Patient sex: M
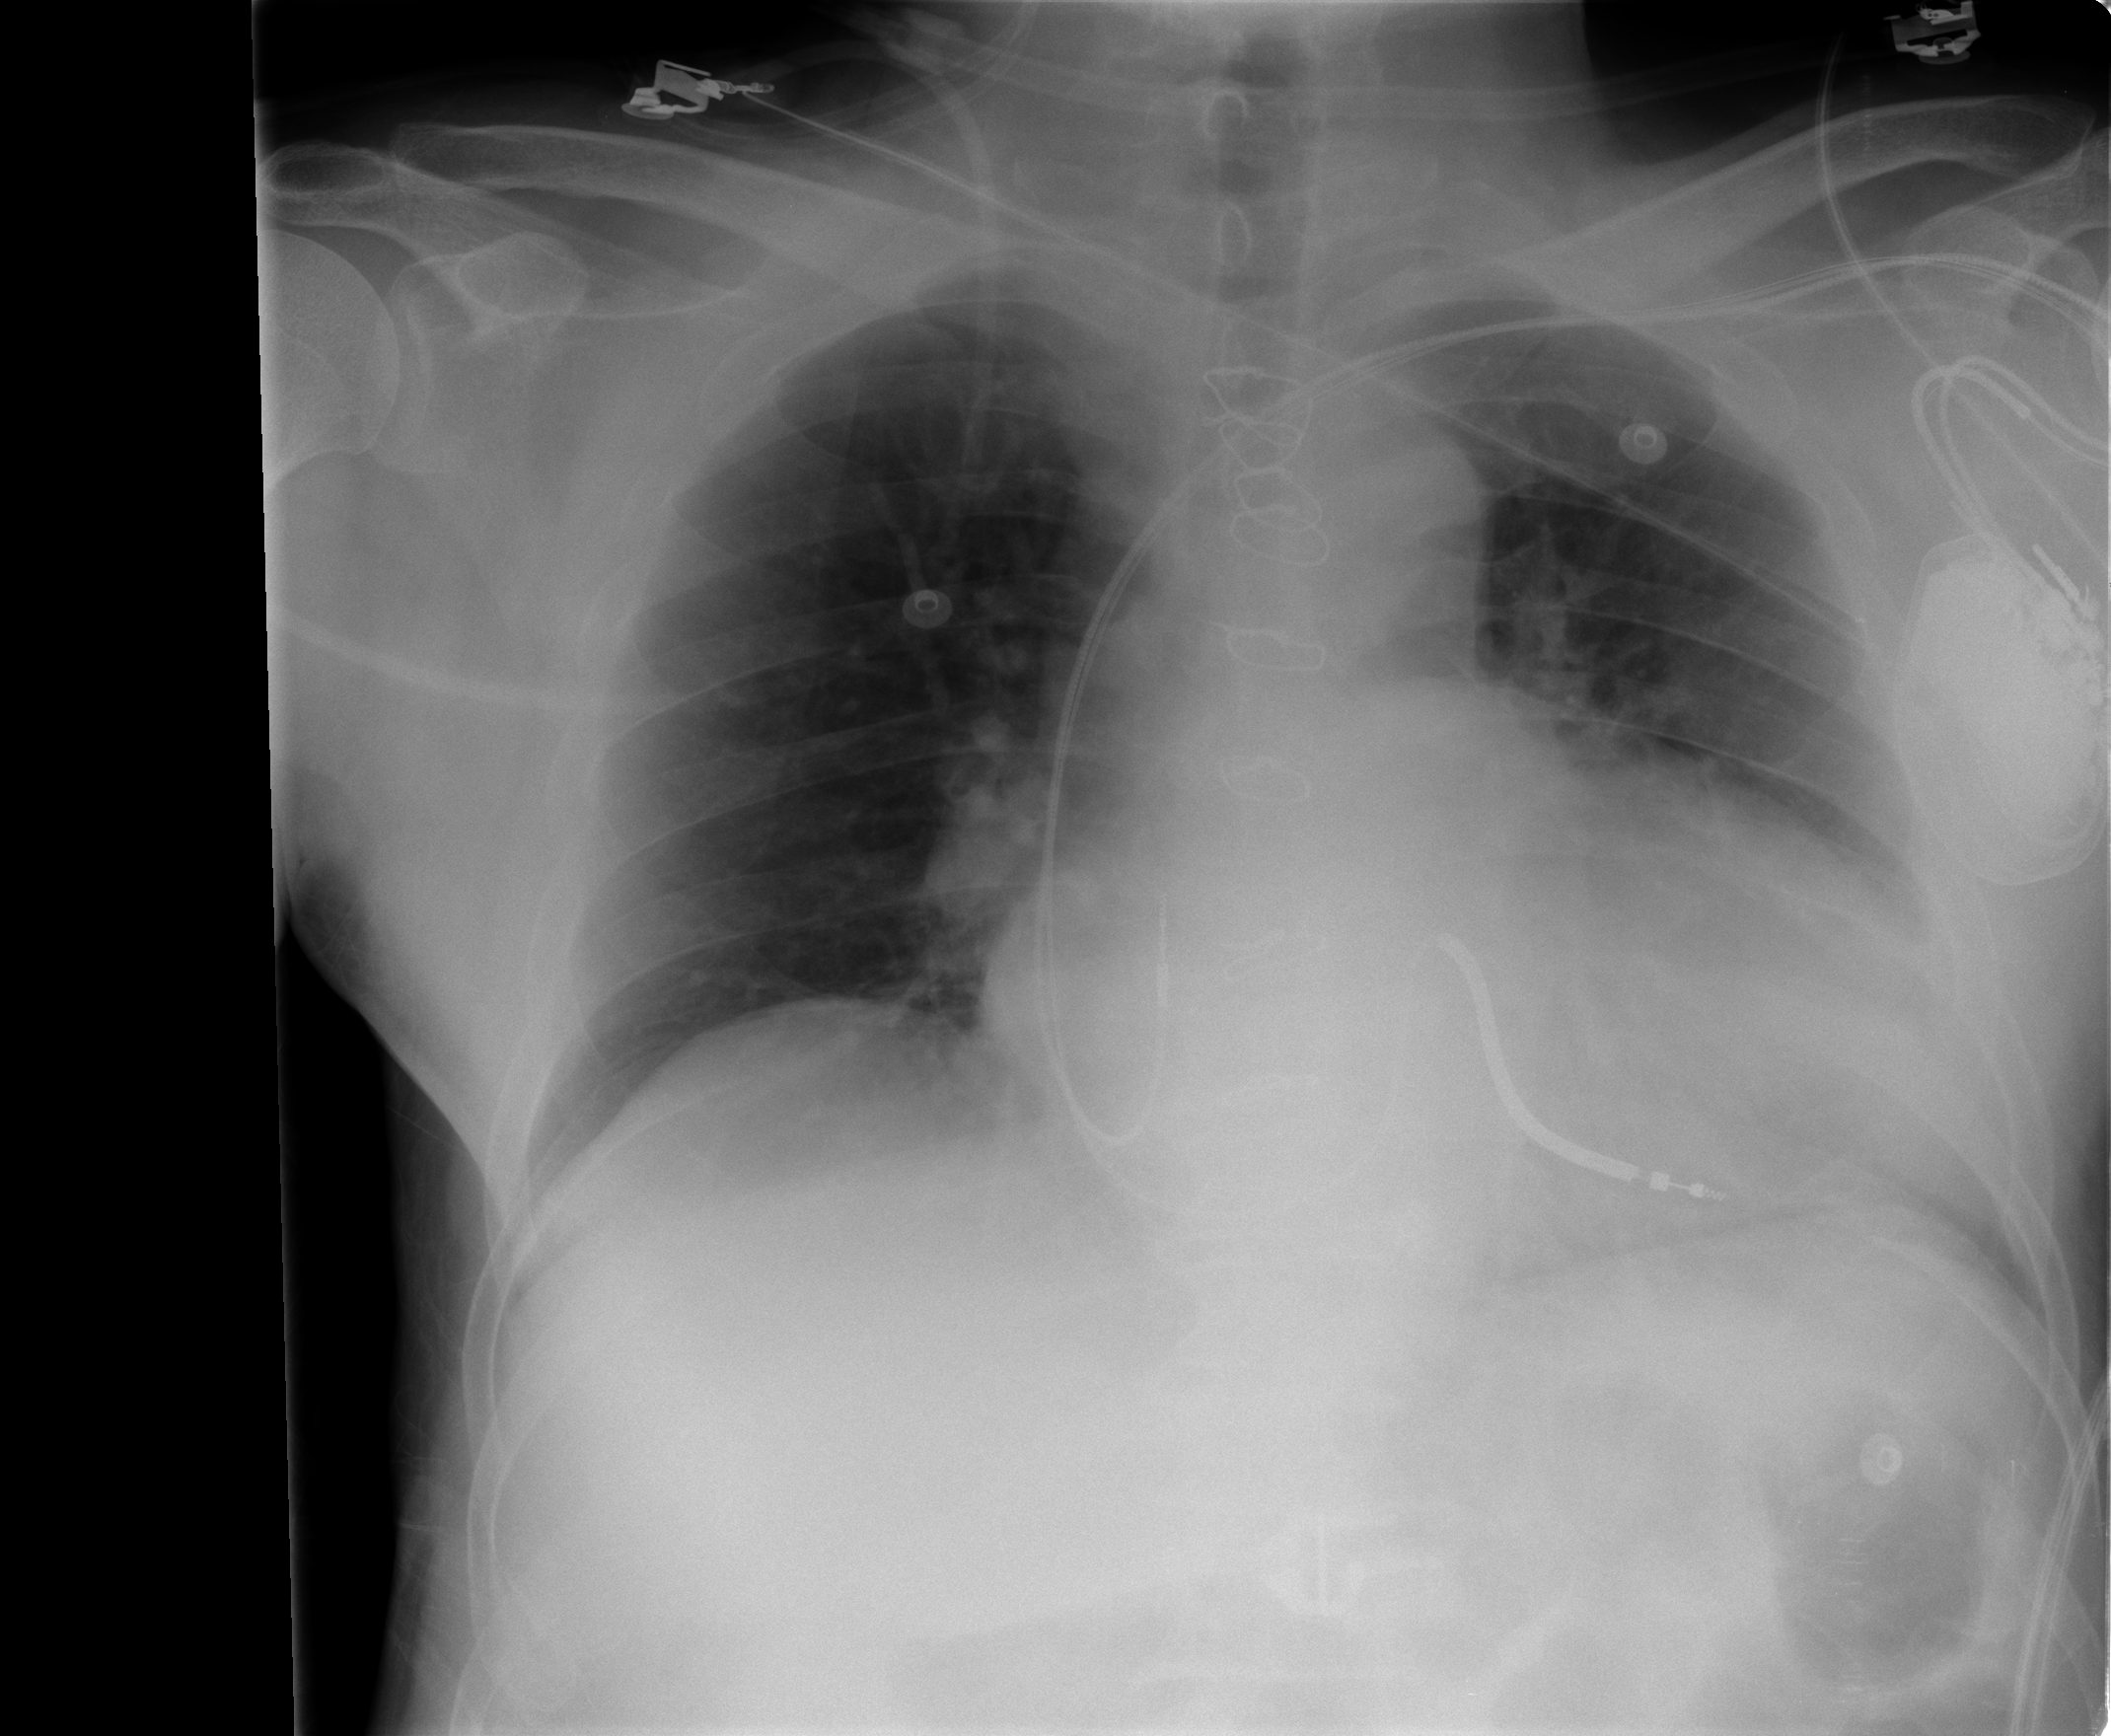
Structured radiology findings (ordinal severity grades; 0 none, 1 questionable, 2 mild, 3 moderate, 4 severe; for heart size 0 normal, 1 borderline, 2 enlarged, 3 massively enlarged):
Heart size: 2
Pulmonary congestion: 0
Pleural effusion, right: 0
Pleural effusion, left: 2
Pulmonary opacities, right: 0
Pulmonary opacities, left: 0
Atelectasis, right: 0
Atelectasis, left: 0